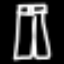
Label: pants